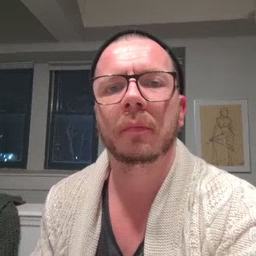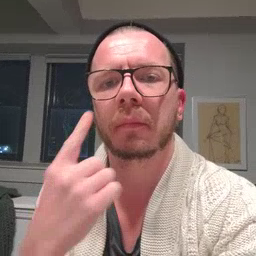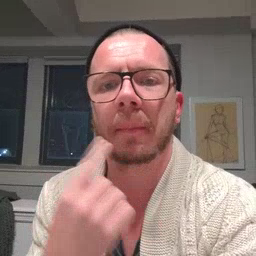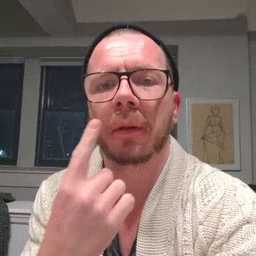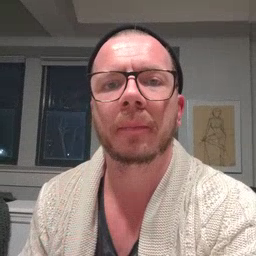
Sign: mouth